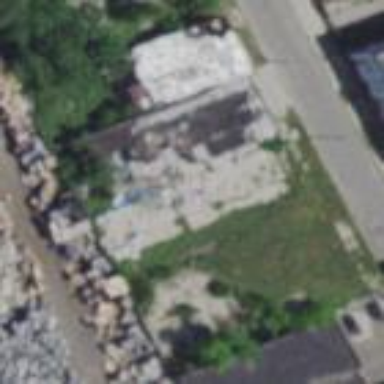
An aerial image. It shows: Brownfield site.